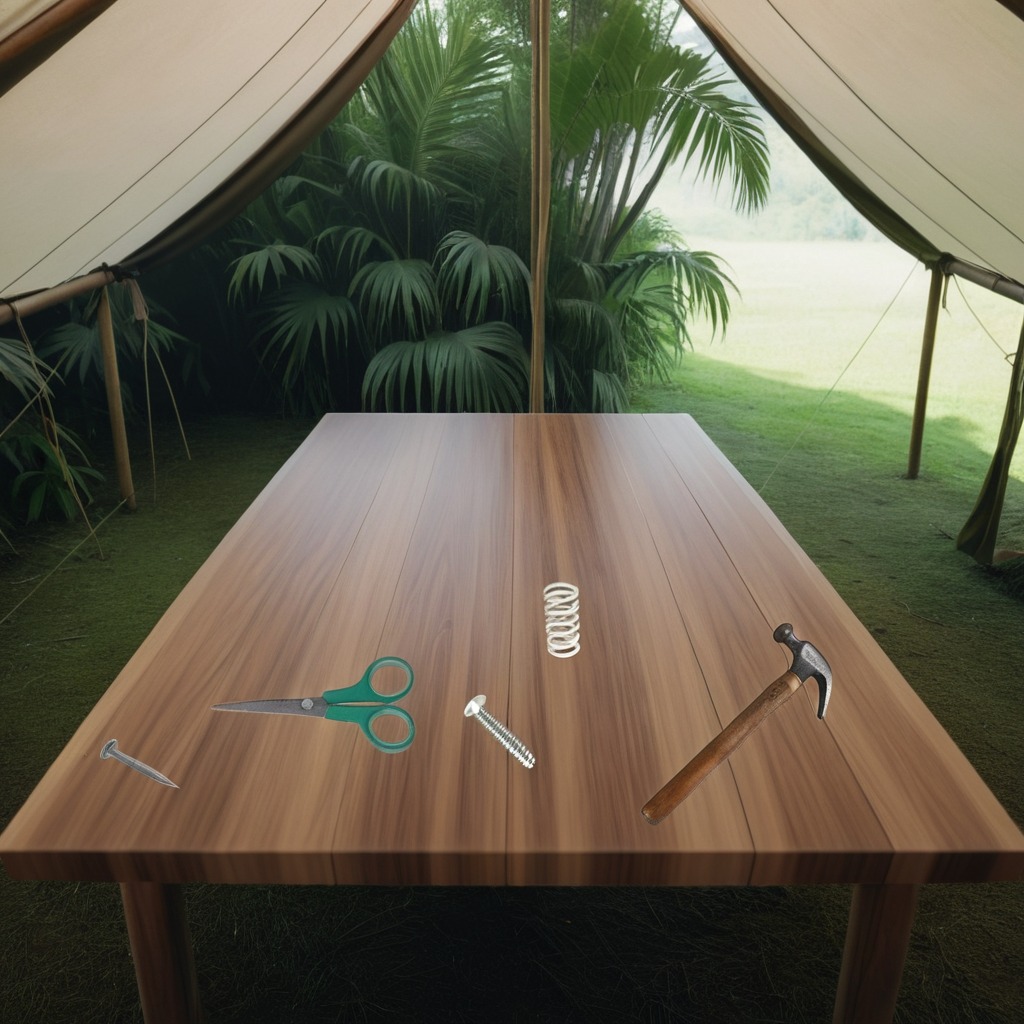
A metal machine screw, an iron nail, a hammer, a coiled metal spring, and a pair of scissors are lying on a wooden table inside a jungle field workshop tent.